Question: I am getting an error and I can only assume there is something wrong with my query. I am trying to initialize a class with the "new" key word in JPQL like so:
'''
@Query("SELECT NEW com.htd.domain.ShopOrder(po.id, po.po_number, "
+ "po.due_date, po_part.id, po_part.part_quantity, "
+ "part.id, part.part_number, part.part_description "
+ "part.plasma_hrs_per_part, part.grind_hrs_per_part, "
+ "part.mill_hrs_per_part, part.brakepress_hrs_per_part) "
+ "FROM Po po "
+ "LEFT JOIN po.partList po_part "
+ "LEFT JOIN po_part.part")
List<ShopOrder> getShopOrder();
'''
Po_part.java
'''
@Entity
@Table(name = "T_PO_PART")
@Cache(usage = CacheConcurrencyStrategy.NONSTRICT_READ_WRITE)
public class Po_part implements Serializable {
@Id
@GeneratedValue(strategy = GenerationType.AUTO)
private Long id;
@Column(name = "part_quantity")
private Integer part_quantity;
@ManyToOne
private Part part;
@ManyToOne
private Po po;
'''
Po.java
'''
@OneToMany(mappedBy="po",targetEntity=Po_part.class)
private List<Po_part> poList;
'''
part.java
'''
@OneToMany(mappedBy="part",targetEntity=Po_part.class)
private List<Po_part> partList;
'''
my database looks like:

ShopOrder.java
'''
public ShopOrder(int po_id, long po_number, Date po_due_date,
long po_part_id, int part_quantity, int part_id, int
part_number, String part_decription, long plasma_hrs, long gring_hours,
long mill_hrs, long breakpress_hrs) {
'''
Error:
'''
Caused by: org.hibernate.hql.internal.ast.QuerySyntaxException: unexpected token: part near line 1, column 155 [SELECT NEW com.htd.domain.ShopOrder(po.id, po.po_number, po.due_date, po_part.id, po_part.part_quantity, part.id, part.part_number, part.part_description part.plasma_hrs_per_part, part.grind_hrs_per_part, part.mill_hrs_per_part, part.brakepress_hrs_per_part) FROM com.htd.domain.Po po LEFT JOIN po.partList po_part LEFT JOIN po_part.part]
at org.hibernate.hql.internal.ast.QuerySyntaxException.convert(QuerySyntaxException.java:91) ~[hibernate-core-4.3.6.Final.jar:4.3.6.Final]
at org.hibernate.hql.internal.ast.ErrorCounter.throwQueryException(ErrorCounter.java:109) ~[hibernate-core-4.3.6.Final.jar:4.3.6.Final]
at org.hibernate.hql.internal.ast.QueryTranslatorImpl.parse(QueryTranslatorImpl.java:304) ~[hibernate-core-4.3.6.Final.jar:4.3.6.Final]
at org.hibernate.hql.internal.ast.QueryTranslatorImpl.doCompile(QueryTranslatorImpl.java:203) ~[hibernate-core-4.3.6.Final.jar:4.3.6.Final]
at org.hibernate.hql.internal.ast.QueryTranslatorImpl.compile(QueryTranslatorImpl.java:158) ~[hibernate-core-4.3.6.Final.jar:4.3.6.Final]
at org.hibernate.engine.query.spi.HQLQueryPlan.<init>(HQLQueryPlan.java:126) ~[hibernate-core-4.3.6.Final.jar:4.3.6.Final]
at org.hibernate.engine.query.spi.HQLQueryPlan.<init>(HQLQueryPlan.java:88) ~[hibernate-core-4.3.6.Final.jar:4.3.6.Final]
at org.hibernate.engine.query.spi.QueryPlanCache.getHQLQueryPlan(QueryPlanCache.java:167) ~[hibernate-core-4.3.6.Final.jar:4.3.6.Final]
at org.hibernate.internal.AbstractSessionImpl.getHQLQueryPlan(AbstractSessionImpl.java:301) ~[hibernate-core-4.3.6.Final.jar:4.3.6.Final]
at org.hibernate.internal.AbstractSessionImpl.createQuery(AbstractSessionImpl.java:236) ~[hibernate-core-4.3.6.Final.jar:4.3.6.Final]
at org.hibernate.internal.SessionImpl.createQuery(SessionImpl.java:1800) ~[hibernate-core-4.3.6.Final.jar:4.3.6.Final]
at org.hibernate.jpa.spi.AbstractEntityManagerImpl.createQuery(AbstractEntityManagerImpl.java:328) ~[hibernate-entitymanager-4.3.6.Final.jar:4.3.6.Final]
... 72 common frames omitted
'''
------------UPDATE--------------------
'''
@Query("SELECT NEW com.htd.domain.ShopOrder(po.id, po.po_number, "
+ "po.due_date, po_part.id, po_part.part_quantity, "
+ "part.id, part.part_number, part.part_description, "
+ "part.plasma_hrs_per_part, part.grind_hrs_per_part, "
+ "part.mill_hrs_per_part, part.brakepress_hrs_per_part) "
+ "FROM Po po "
+ "LEFT JOIN po.partList po_part "
+ "LEFT JOIN po_part.part part "
+ "LEFT JOIN po_part.part")
'''
Is still giving me the following error:
'''
Invalid path: 'part.id' [SELECT NEW com.htd.domain.ShopOrder(po.id,
po.po_numbe
'''
--------------UPDATE----------------------
Part.java
'''
@OneToMany(mappedBy="part",targetEntity=Po_part.class)
private List<Po_part> partList;
'''
Po.java
'''
@OneToMany(mappedBy="po",targetEntity=Po_part.class)
private List<Po_part> partList;
public List<Po_part> getPartList() {
return partList;
}
'''
Po_part.java
'''
@ManyToOne
private Part part;
@ManyToOne
private Po po;
'''
ShopOrder
'''
public ShopOrder(int po_id, long po_number, Date po_due_date,
long po_part_id, int part_quantity, int part_id, int part_number,
String part_decription, long plasma_hrs, long grind_hours,
long mill_hrs, long breakpress_hrs) {
'''
query
'''
@Query("SELECT NEW ShopOrder(po.id, po.po_number, "
+ "po.due_date, po_part.id, po_part.part_quantity, "
+ "part.id, part.part_number, part.part_description, "
+ "part.plasma_hrs_per_part, part.grind_hrs_per_part, "
+ "part.mill_hrs_per_part, part.brakepress_hrs_per_part) "
+ "FROM Po po "
+ "LEFT JOIN po.partList po_part "
+ "LEFT JOIN po_part.part part"
+ "LEFT JOIN po_part.part")
List<ShopOrder> getShopOrder();
'''
In your update you are passed object where as I as passing variables. Is this wrong? I am still getting the same error:
'''
Invalid path: 'part.id' [SELECT NEW
'''
-----------UPDATE--------------
Po.java
'''
public class Po implements Serializable {
/**
*
*/
private static final long serialVersionUID = 1L;
@Id
@GeneratedValue(strategy = GenerationType.AUTO)
private Long id;
@Column(name = "po_number")
private String po_number;
@Column(name = "sales_order_number")
private String sales_order_number;
@Type(type = "org.jadira.usertype.dateandtime.joda.PersistentLocalDate")
@JsonSerialize(using = CustomLocalDateSerializer.class)
@JsonDeserialize(using = ISO8601LocalDateDeserializer.class)
@Column(name = "due_date")
private LocalDate due_date;
@Column(name = "status")
private String status;
@Column(name = "total_sale", precision=10, scale=2)
private BigDecimal total_sale;
@ManyToOne
@JoinColumn(name = "customer_id", referencedColumnName = "id")
private Customer customer;
@OneToMany(mappedBy="po",targetEntity=Po_part.class)
private List<Po_part> partList;
'''
part.java
'''
@Entity
@Table(name = "T_PART")
@Cache(usage = CacheConcurrencyStrategy.NONSTRICT_READ_WRITE)
public class Part implements Serializable {
@Id
@GeneratedValue(strategy = GenerationType.AUTO)
private Long id;
@Column(name = "part_number")
private String part_number;
@Column(name = "part_description")
private String part_description;
@Column(name = "plasma_hrs_per_part", precision=12, scale=4)
private BigDecimal plasma_hrs_per_part;
@Column(name = "laser_hrs_per_part", precision=12, scale=4)
private BigDecimal laser_hrs_per_part;
@Column(name = "grind_hrs_per_part", precision=12, scale=4)
private BigDecimal grind_hrs_per_part;
@Column(name = "mill_hrs_per_part", precision=12, scale=4)
private BigDecimal mill_hrs_per_part;
@Column(name = "brakepress_hrs_per_part", precision=12, scale=4)
private BigDecimal brakepress_hrs_per_part;
@Column(name = "lb_per_part", precision=12, scale=4)
private BigDecimal lb_per_part;
@Column(name = "inventory_count")
private Integer inventory_count;
@ManyToMany
@Cache(usage = CacheConcurrencyStrategy.NONSTRICT_READ_WRITE)
@JoinTable(name = "T_PART_MATERIAL",
joinColumns = @JoinColumn(name="parts_id", referencedColumnName="ID"),
inverseJoinColumns = @JoinColumn(name="materials_id", referencedColumnName="ID"))
private Set<Material> materials = new HashSet<>();
@OneToMany(mappedBy="part",targetEntity=Po_part.class)
private List<Po_part> partList;
public List<Po_part> getPartList() {
return partList;
}
'''
Po_Part
'''
public class Po_part implements Serializable {
@Id
@GeneratedValue(strategy = GenerationType.AUTO)
private Long id;
@Column(name = "part_quantity")
private Integer part_quantity;
@ManyToOne
private Part part;
@ManyToOne
private Po po;
'''
ShopOrder
'''
public ShopOrder(int po_id, long po_number, Date po_due_date,
long po_part_id, int part_quantity, int part_id, int part_number,
String part_decription, long plasma_hrs, long grind_hours,
long mill_hrs, long breakpress_hrs) {
'''
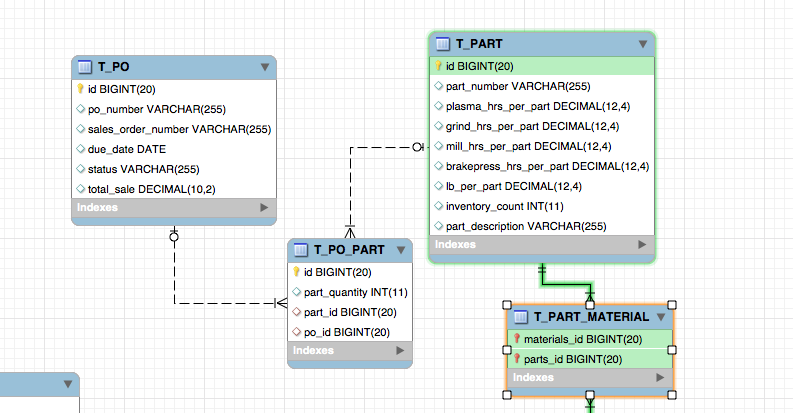
Answer: part.part_description part.plasma_hrs_per_part there is a colon missing
--UPDATE--
I made a simpler example that is running on my server.
'''
@Entity
public class Po extends UUIDIdentified {
private static final long serialVersionUID = 1L;
@OneToMany(mappedBy = "po", targetEntity = PoPart.class)
List<PoPart> poParts;
public List<PoPart> getPoParts() {
return poParts;
}
public void setPoParts(List<PoPart> poParts) {
this.poParts = poParts;
}
}
'''
And
'''
@Entity
public class Part extends UUIDIdentified {
private static final long serialVersionUID = 1L;
@OneToMany(mappedBy = "part", targetEntity = PoPart.class)
List<PoPart> poParts;
public List<PoPart> getPoParts() {
return poParts;
}
public void setPoParts(List<PoPart> poParts) {
this.poParts = poParts;
}
}
'''
And
'''
@Entity
public class PoPart extends UUIDIdentified {
private static final long serialVersionUID = 1L;
@ManyToOne
Po po;
@ManyToOne
Part part;
public Po getPo() {
return po;
}
public void setPo(Po po) {
this.po = po;
}
}
'''
And
'''
public class Poo {
public Poo(Po po, PoPart poPart, Part part) {
super();
this.po = po;
this.poPart = poPart;
this.part = part;
}
Po po;
PoPart poPart;
Part part;
public Po getPo() {
return po;
}
public void setPo(Po po) {
this.po = po;
}
public PoPart getPoPart() {
return poPart;
}
public void setPoPart(PoPart poPart) {
this.poPart = poPart;
}
public Part getPart() {
return part;
}
public void setPart(Part part) {
this.part = part;
}
}
'''
At Last my Query with correct Syntax:
'''
<query><![CDATA[SELECT NEW de.cc.persistence.base.Poo(po, poParts, part) FROM Po po LEFT JOIN po.poParts poParts LEFT JOIN poParts.part part]]></query>
'''